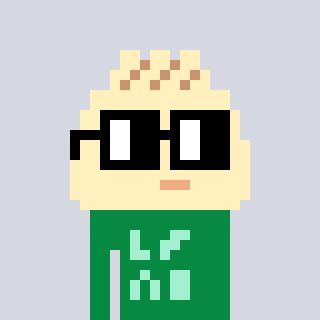
a pixel art character with square black glasses, a porkbao-shaped head and a green-colored body on a cool background